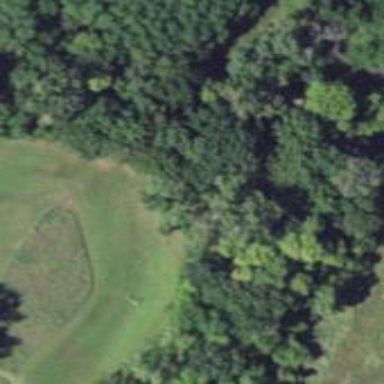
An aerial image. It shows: View of golf hole.